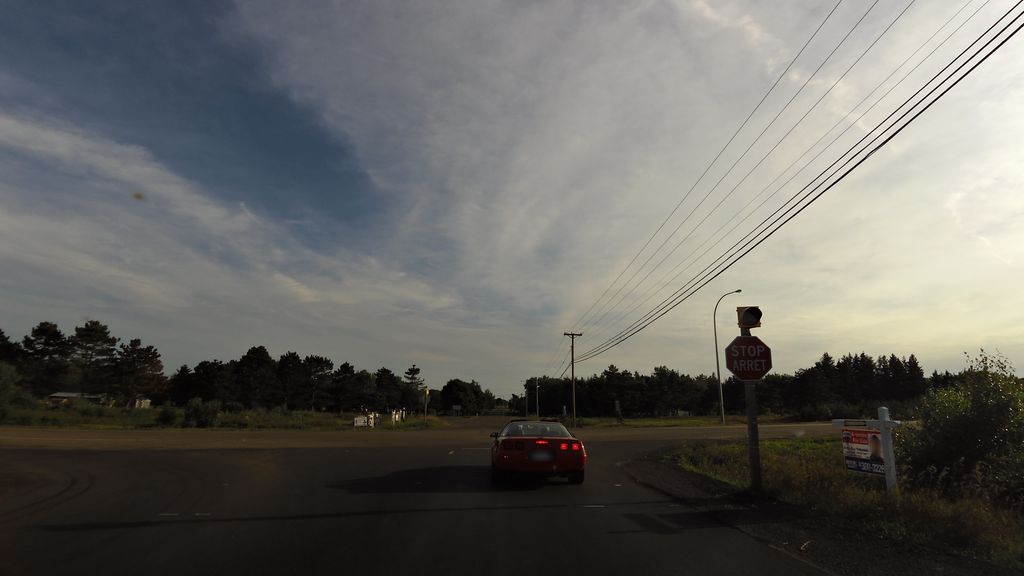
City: charlottetown